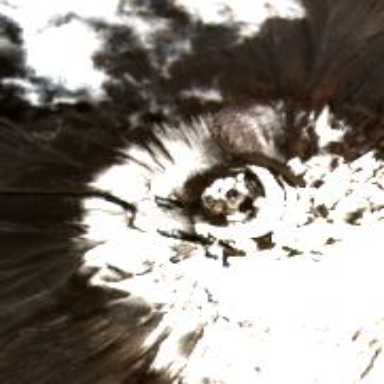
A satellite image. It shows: Majestic volcano in its natural splendor.